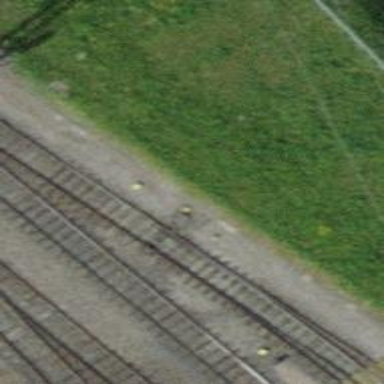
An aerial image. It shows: Railway switch with the turnout pointing to the right.